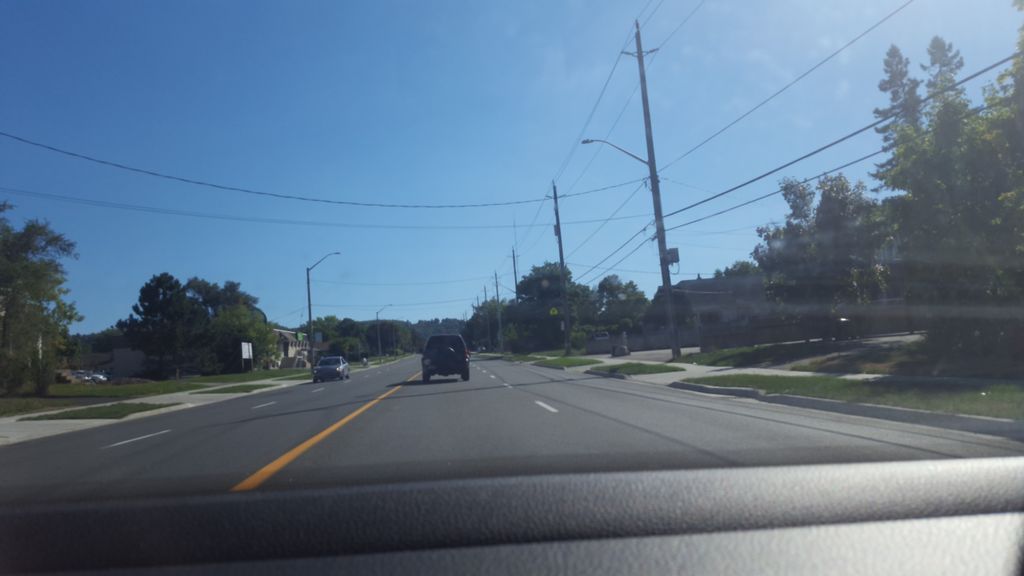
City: hamilton